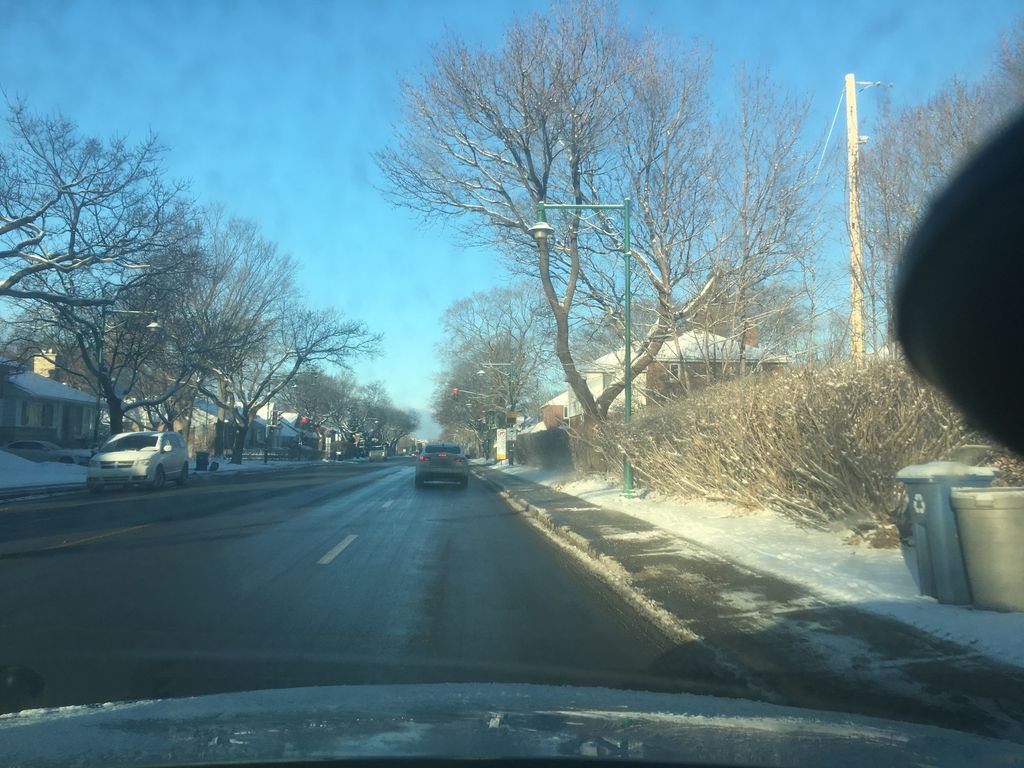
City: montreal